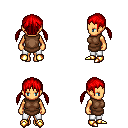
a pixel art fantasy rpg character, female body template, human, tanned skin, brown tunic, white pants, red twin-tailed hairstyle, gold boots, four views (front, back, left, right), 2x2 character sprite sheet, small pixel art, hard edges, no anti-aliasing